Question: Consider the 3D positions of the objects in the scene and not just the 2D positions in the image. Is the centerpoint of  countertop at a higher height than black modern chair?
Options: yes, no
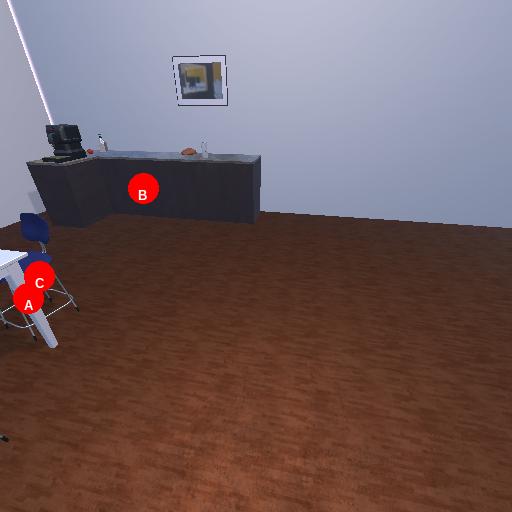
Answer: yes